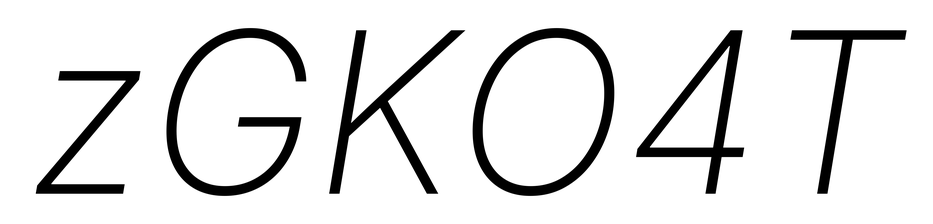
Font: Inter-Italic_ExtraLight_Italic